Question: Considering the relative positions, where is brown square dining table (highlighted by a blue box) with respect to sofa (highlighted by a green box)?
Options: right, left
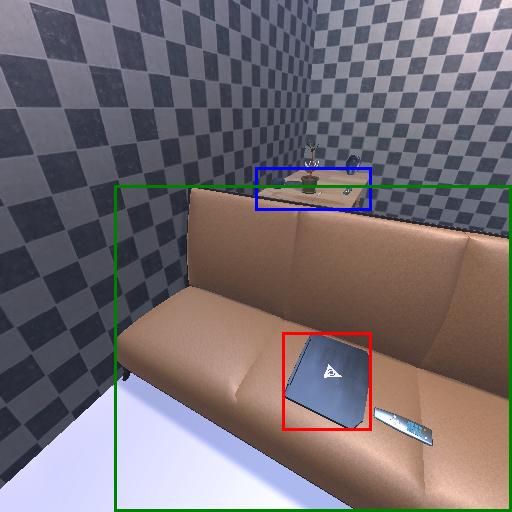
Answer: right